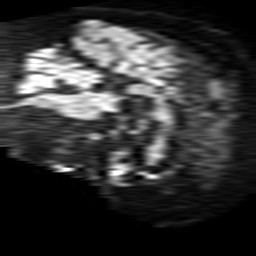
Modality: TRACE
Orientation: sagittal
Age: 88
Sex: male
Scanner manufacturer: philips
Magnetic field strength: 1.5 T
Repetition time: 4.109 s
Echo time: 0.09719 s